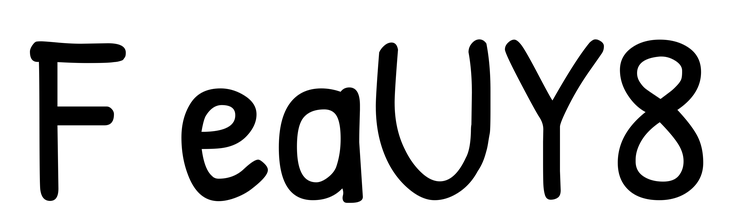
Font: PatrickHand-Regular